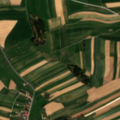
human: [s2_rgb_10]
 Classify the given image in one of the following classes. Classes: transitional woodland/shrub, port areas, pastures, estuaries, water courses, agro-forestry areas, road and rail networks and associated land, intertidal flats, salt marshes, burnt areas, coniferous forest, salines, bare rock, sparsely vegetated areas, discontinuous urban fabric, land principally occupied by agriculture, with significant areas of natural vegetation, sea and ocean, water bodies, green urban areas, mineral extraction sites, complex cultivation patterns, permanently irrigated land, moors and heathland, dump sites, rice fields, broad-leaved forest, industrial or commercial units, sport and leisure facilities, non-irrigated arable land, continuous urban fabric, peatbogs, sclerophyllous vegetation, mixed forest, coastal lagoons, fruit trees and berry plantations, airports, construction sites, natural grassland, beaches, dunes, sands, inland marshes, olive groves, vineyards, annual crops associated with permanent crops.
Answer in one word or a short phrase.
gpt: non-irrigated arable land, complex cultivation patterns